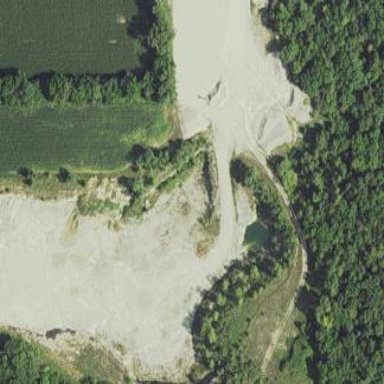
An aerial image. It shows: Quarry area.